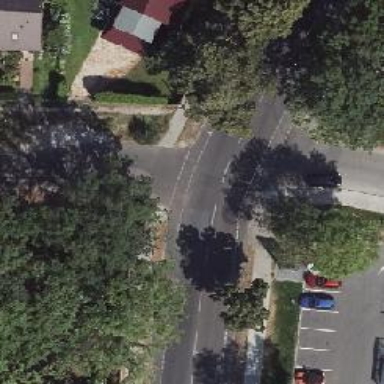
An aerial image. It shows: Unmarked crossing on footway.